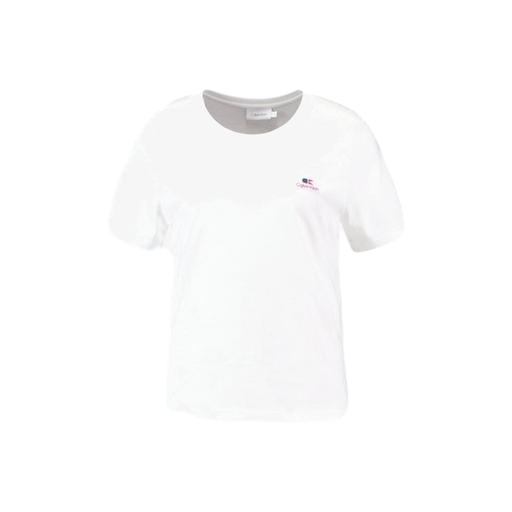
white logo-embroidered t-shirt, white polo team usa crewneck tee, white le paradis boyfriend t-shirt, white background